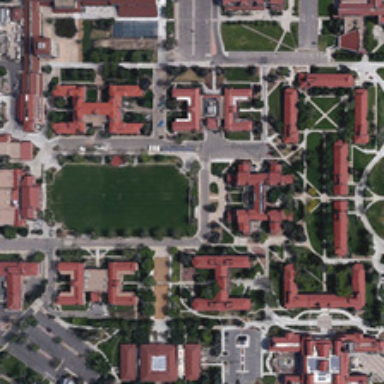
Many buildings and green trees are in a school .